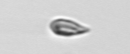
Label: Cryptophyta